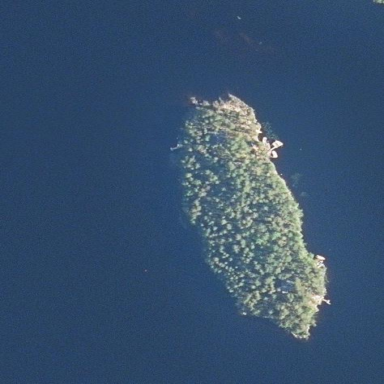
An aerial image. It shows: Islet covered with woodland.